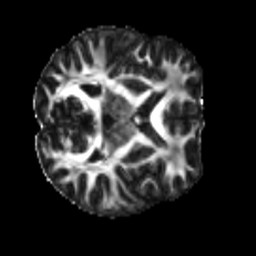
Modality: FA
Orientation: axial
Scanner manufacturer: siemens
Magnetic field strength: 3 T
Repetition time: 4 s
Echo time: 0.0594 s